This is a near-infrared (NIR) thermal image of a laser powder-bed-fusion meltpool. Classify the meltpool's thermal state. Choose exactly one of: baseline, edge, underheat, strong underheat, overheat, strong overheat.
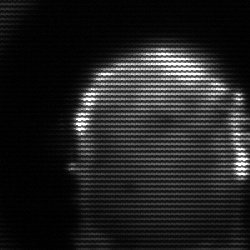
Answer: baseline